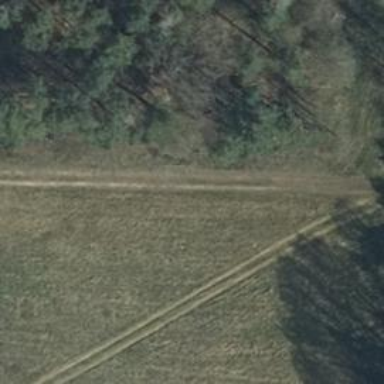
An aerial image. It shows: Track with grade2 tracktype.